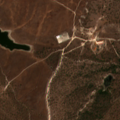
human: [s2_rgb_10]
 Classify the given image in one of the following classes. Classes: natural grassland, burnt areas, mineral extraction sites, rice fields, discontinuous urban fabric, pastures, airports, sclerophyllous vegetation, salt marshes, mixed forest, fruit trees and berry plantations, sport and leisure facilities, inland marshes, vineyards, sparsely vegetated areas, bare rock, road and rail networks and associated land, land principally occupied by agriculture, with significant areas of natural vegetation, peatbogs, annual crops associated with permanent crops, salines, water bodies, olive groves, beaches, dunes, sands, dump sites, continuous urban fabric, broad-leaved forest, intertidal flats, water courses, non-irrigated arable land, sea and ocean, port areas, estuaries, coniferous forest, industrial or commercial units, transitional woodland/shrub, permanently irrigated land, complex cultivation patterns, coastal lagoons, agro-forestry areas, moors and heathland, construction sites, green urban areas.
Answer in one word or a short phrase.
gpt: non-irrigated arable land, permanently irrigated land, agro-forestry areas, water bodies